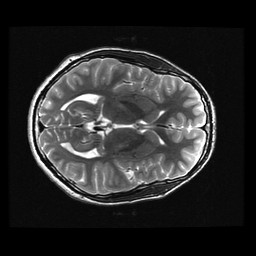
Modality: T2w
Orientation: axial
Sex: male
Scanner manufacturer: ge
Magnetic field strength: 3 T
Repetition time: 5 s
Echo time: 0.1017 s